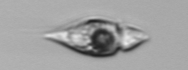
Label: Amphidinium